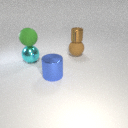
large brown rubber sphere behind large blue metal cylinder